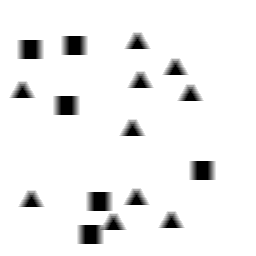
Squares: 6
Triangles: 10
Stars: 0
Total shapes: 16